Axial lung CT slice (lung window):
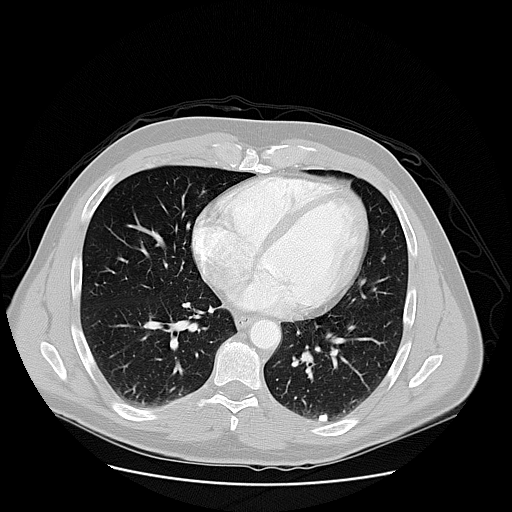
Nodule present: yes
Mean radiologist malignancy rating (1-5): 1.5